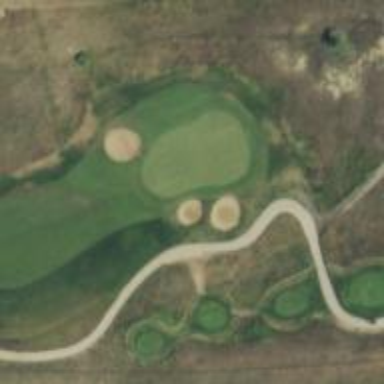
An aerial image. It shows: View of golf hole.